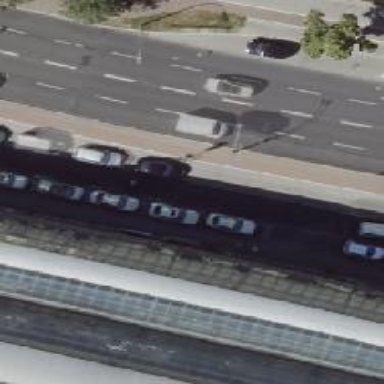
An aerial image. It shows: Taxi stand.